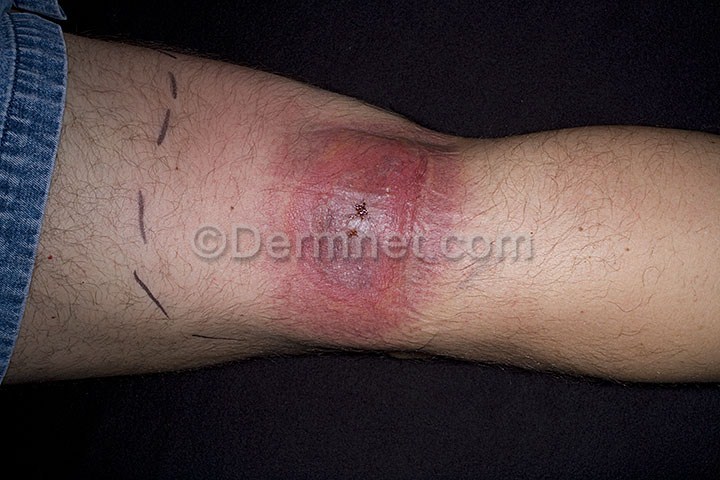
Disease: Scabies Lyme Disease and other Infestations and Bites